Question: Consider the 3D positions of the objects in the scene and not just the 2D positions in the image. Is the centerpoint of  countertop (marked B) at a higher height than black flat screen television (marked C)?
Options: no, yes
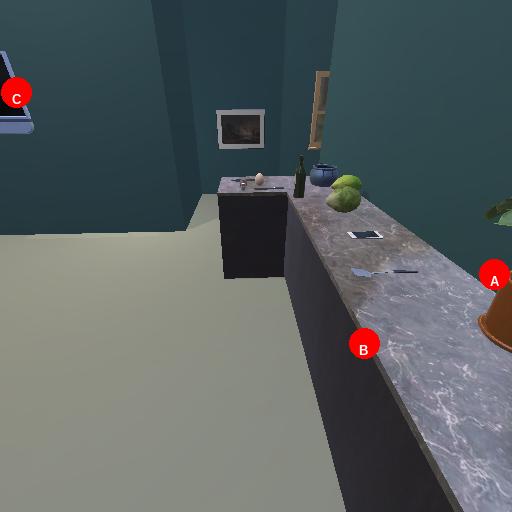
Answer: no